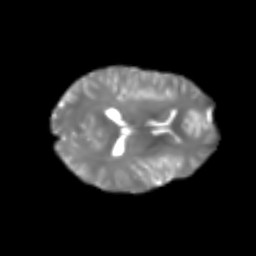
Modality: T2w
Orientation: axial
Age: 23
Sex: male
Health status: healthy